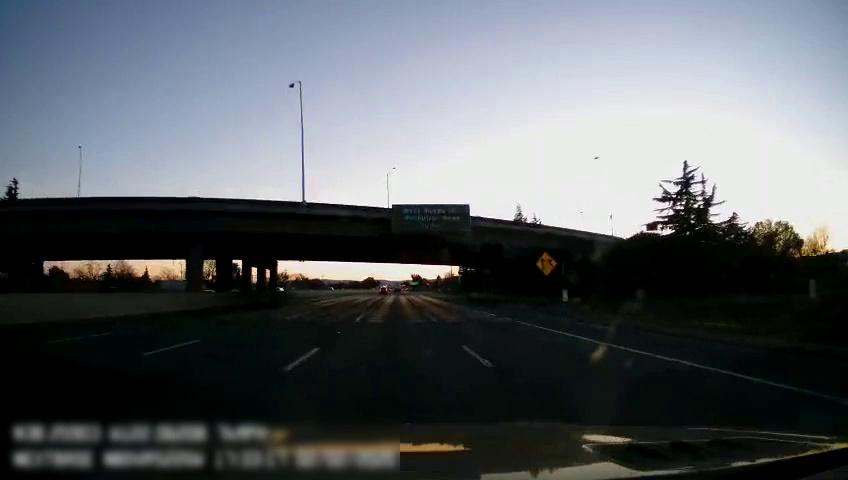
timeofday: Day
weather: Sunny
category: Drivable Space
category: Vehicles | Car
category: Vehicles | SUV
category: Lanes | Current Lane
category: Lanes | Alternate Lane
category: Lanes | Alternate Lane
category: Lanes | Current Lane
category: Lanes | Alternate Lane
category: Traffic | Signs
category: Traffic | Signs